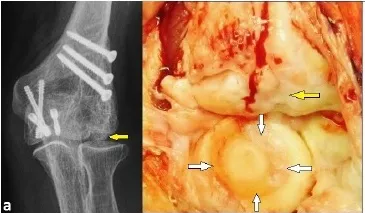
(Case Presentation): (a) PA radiograph and intraoperative clinical photograph four years after ORIF including one year after partial removal of headless compression screws showing distinctive OA of the capitellum (yellow arrows) without any signs of degenerative changes of radial head radiographically, but intraoperatively there was pronounced deep circular cartilage defect (white arrows).
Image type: radiology (ct)